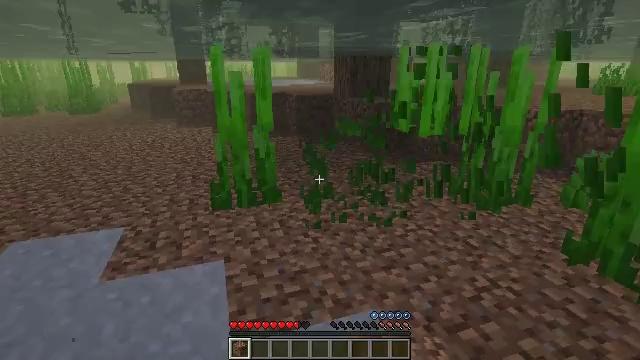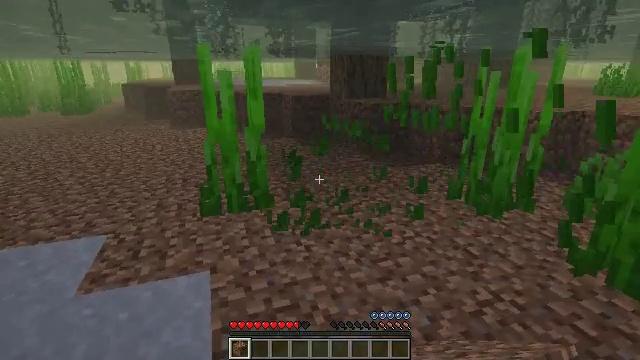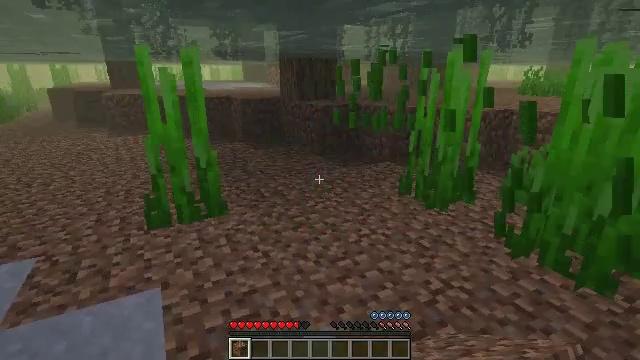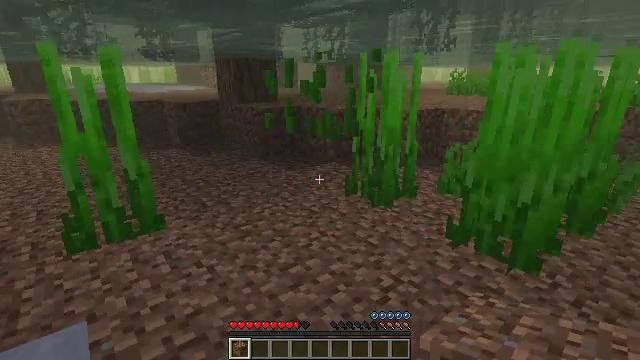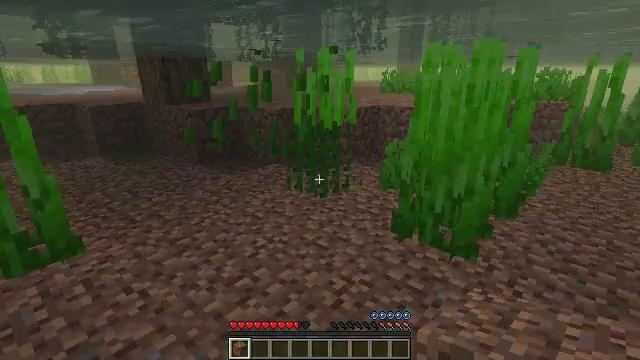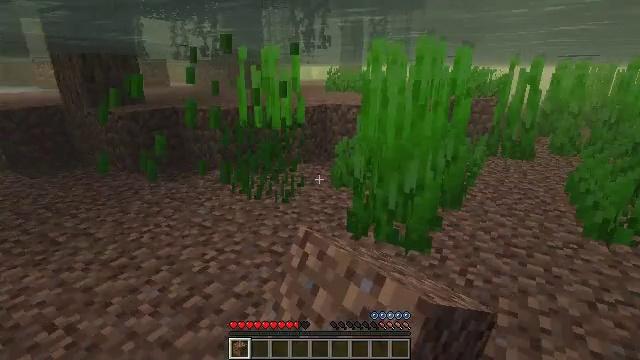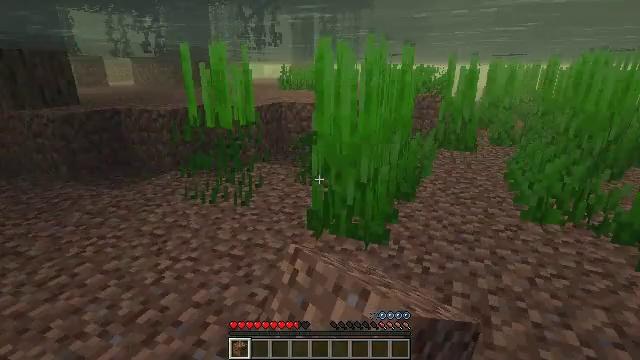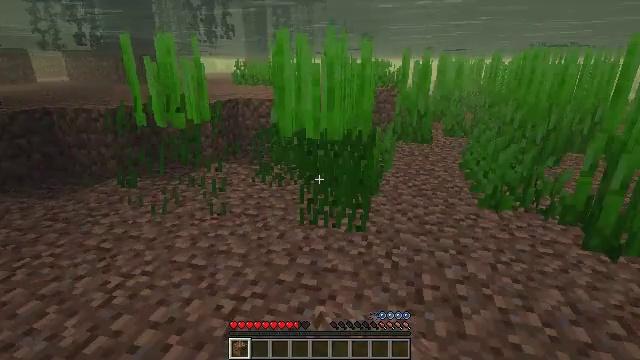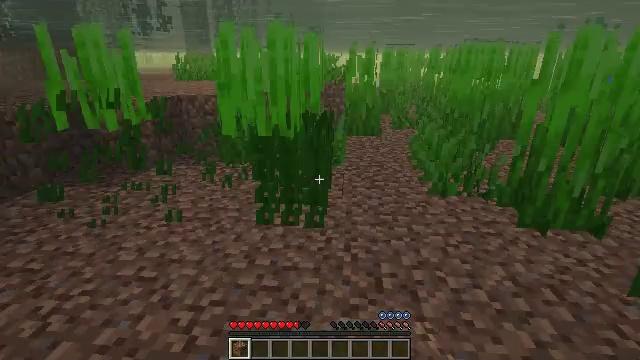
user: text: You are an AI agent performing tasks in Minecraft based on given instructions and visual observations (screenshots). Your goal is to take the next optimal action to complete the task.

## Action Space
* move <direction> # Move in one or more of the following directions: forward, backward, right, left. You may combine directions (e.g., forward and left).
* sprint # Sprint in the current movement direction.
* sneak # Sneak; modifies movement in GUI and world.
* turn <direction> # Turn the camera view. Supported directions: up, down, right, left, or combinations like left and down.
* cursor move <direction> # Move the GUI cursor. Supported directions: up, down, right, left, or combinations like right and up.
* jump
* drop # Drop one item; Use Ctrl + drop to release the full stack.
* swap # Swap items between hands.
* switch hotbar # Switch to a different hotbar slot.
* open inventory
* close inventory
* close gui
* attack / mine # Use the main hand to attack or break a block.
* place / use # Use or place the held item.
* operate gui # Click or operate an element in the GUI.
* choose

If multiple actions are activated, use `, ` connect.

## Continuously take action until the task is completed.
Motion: motion action
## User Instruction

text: Break the tall seagrass.
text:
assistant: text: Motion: move forward, attack / mine
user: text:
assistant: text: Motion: move forward, turn right, attack / mine
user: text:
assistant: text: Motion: move forward, turn right, attack / mine
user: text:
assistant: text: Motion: move forward, turn right, attack / mine
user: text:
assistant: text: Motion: move forward, turn right, attack / mine
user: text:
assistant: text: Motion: move forward, turn right, attack / mine
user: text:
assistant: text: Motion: move forward, turn right, attack / mine
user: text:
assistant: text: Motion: move forward, turn right, attack / mine
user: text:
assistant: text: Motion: attack / mine